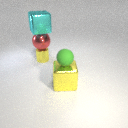
large yellow metal cube in front of small yellow metal cylinder